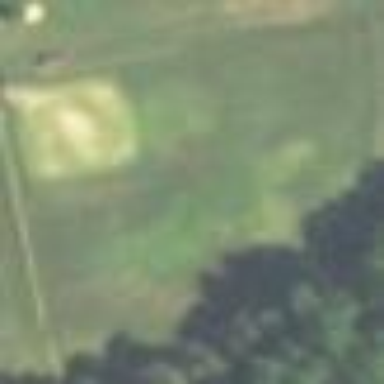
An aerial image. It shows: Baseball pitch for leisure land.